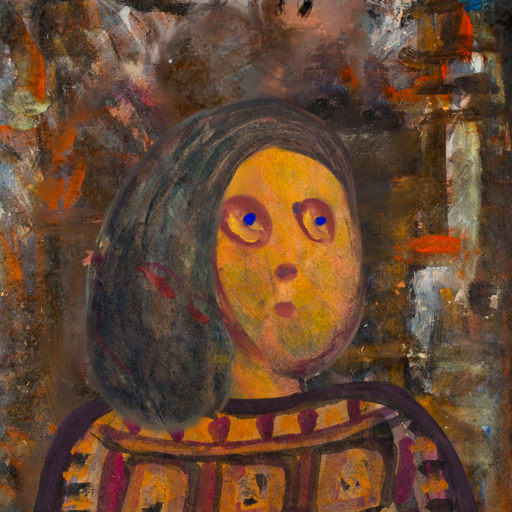
Background: GypsyQueen, Head And Neck Side: Gypsy_Mother, Face Side: Mother_And_Son_Son, Bust: Doll, Hair Side: Gypsy_Mother, Head Accessory: Blank, Second Necklace: Blank, Necklace: Blank, Baby: Blank